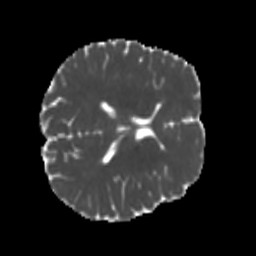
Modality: MD
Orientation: axial
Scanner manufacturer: siemens
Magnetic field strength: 3 T
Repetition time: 4 s
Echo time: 0.0594 s